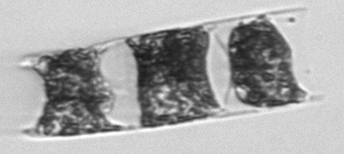
Label: Hemiaulus_membranaceus